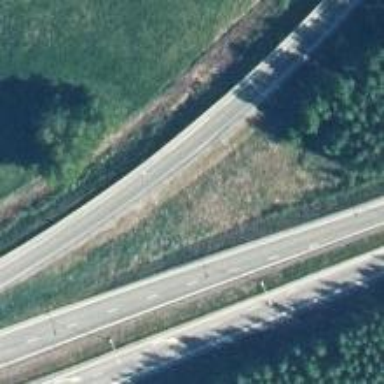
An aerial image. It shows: Asphalt motorway link.